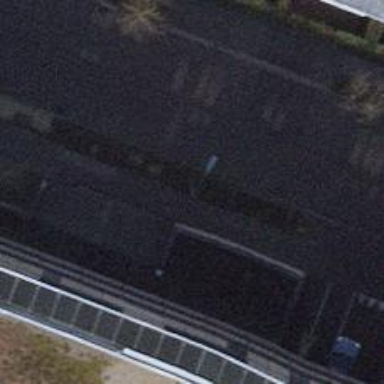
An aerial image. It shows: Bicycle rental service.